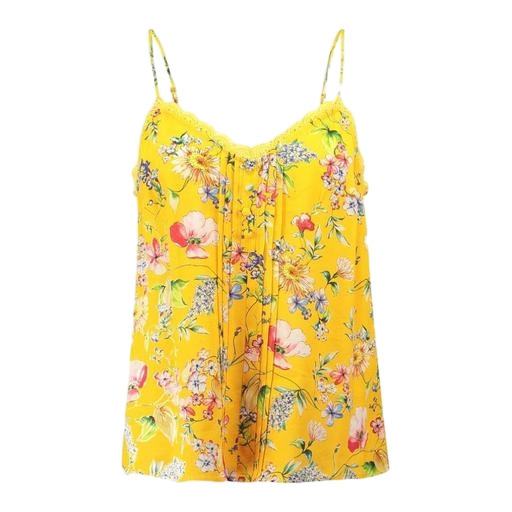
yellow floral strappy v-neck top, yellow floral-print top, yellow floral top, white background